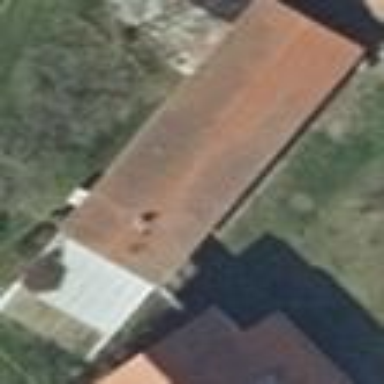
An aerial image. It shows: Building with flat roof.